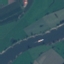
Land use / land cover: River